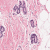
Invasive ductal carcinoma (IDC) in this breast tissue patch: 0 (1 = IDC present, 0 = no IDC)